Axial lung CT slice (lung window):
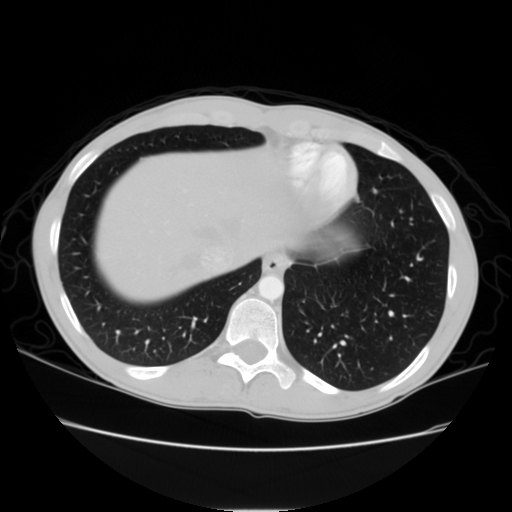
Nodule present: no